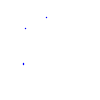
Particle: proton